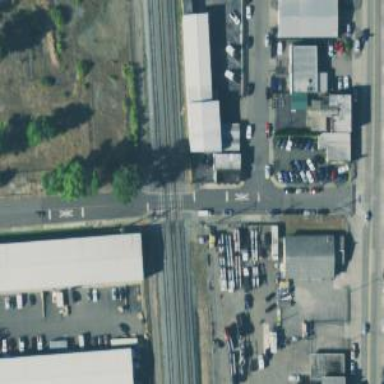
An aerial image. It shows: Railway level crossing.